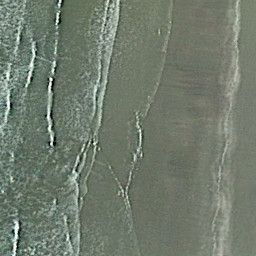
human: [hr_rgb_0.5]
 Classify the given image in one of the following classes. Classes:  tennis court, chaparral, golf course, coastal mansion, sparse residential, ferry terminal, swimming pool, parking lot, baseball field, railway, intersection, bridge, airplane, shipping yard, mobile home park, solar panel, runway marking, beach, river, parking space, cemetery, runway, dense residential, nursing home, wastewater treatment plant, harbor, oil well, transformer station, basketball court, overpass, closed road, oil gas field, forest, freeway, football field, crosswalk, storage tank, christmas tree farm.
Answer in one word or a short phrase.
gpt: beach